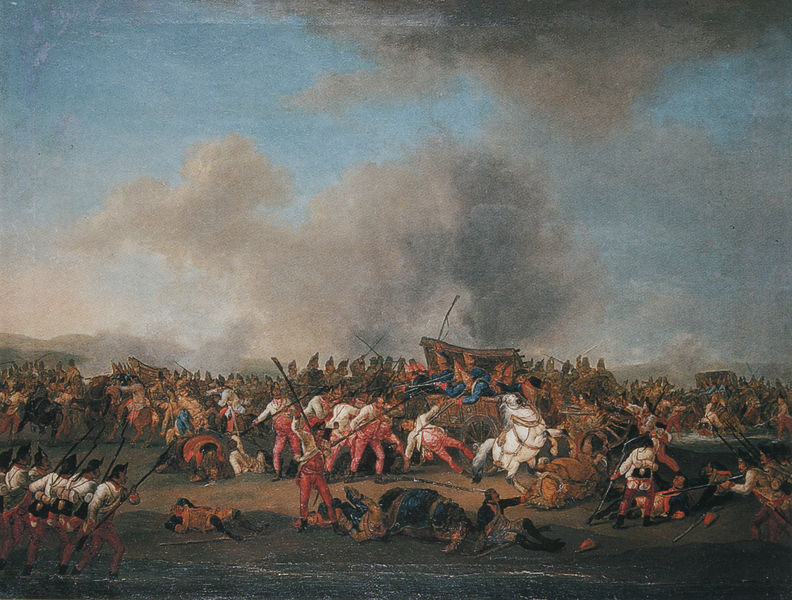
Titel: Kriegsstück mit Proviantwagen
Künstler: Georg Friedrich Hoch
Standort: Mainz
Institution: Landesmuseum
Schlagwörter: blau, dunkel, feuer, gemälde, himmel, kampf, kämpfer, meer, wasser, weiß, wolken, menschen, ufer, braun, grau, szene, rot, tod, tot, feld, horizont, hügel, qualm, rauch, spitzen, karren, pferd, pferde, reiter, berge, gebirge, kutsche, rad, wagen, krieg, schlacht, lanze, soldaten, viele, militär, schwerter, uniform, uniformen, waffen, soldat, tote, verletzte, waffe, offizier, armee, feldzug, heer, kämpfen, rüstung, schimmel, sieg, gewehr, niederlage, krieger, general, lanzen, kanonen, hellebarden, speer, speere, gewehre, gefallene, gefallen, offiziere, schlachtfeld, zelt, gefecht, bürgerkrieg, musketen, soladten, pistolen, menchen, tut, vioele, tode